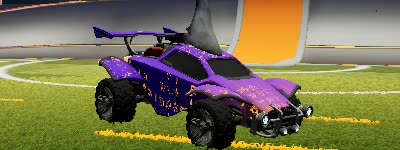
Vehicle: octane